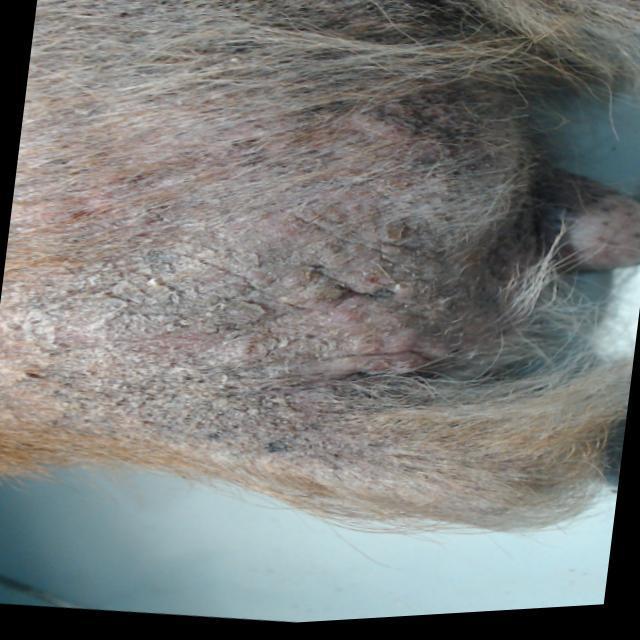
Canine demodicosis (Demodex mange) — caused by Demodex canis mites. Presents with alopecia, follicular papules, pustules, and comedones. Often localized on face and forelimbs.